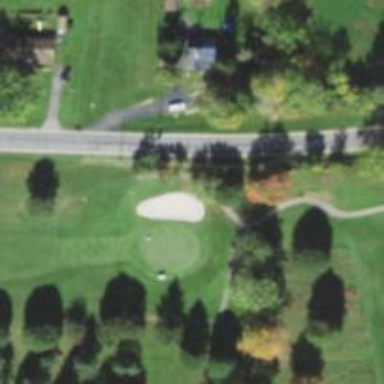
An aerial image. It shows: Golf cartpath that is also road path.